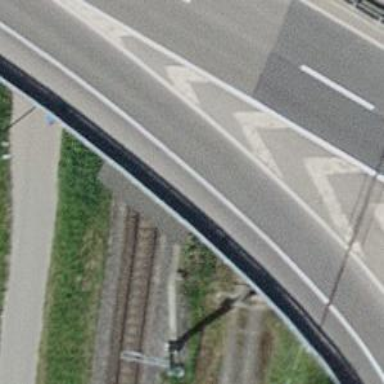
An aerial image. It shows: Motorway link bridge.